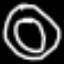
Label: donut